Field crop: tomato
Growth stage: 1
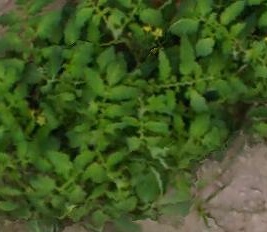
Species: tomato